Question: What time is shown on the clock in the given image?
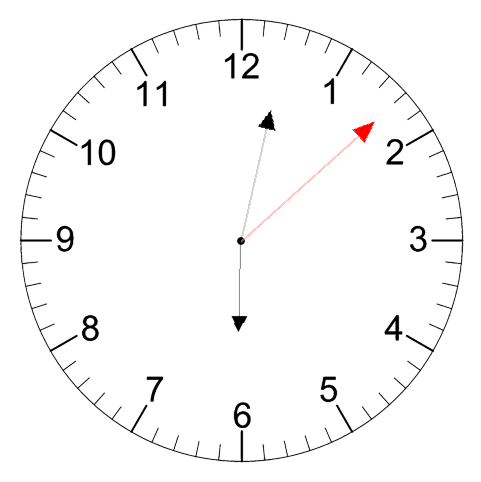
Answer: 06:02:08